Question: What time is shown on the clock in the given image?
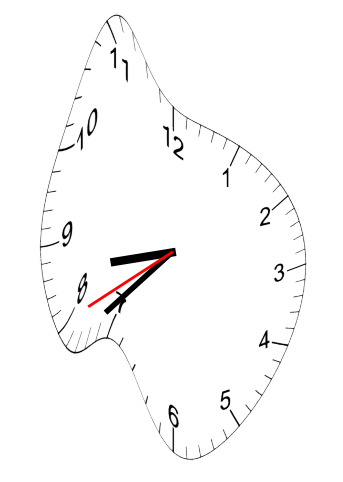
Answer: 08:37:40